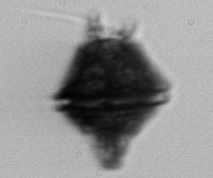
Label: Gonyaulax